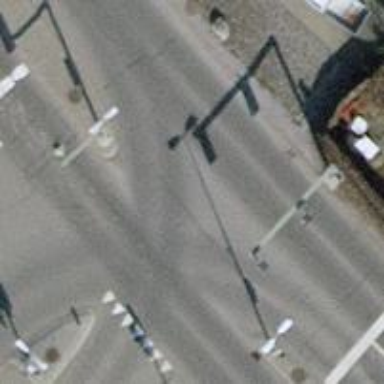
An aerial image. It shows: Road with traffic signals.